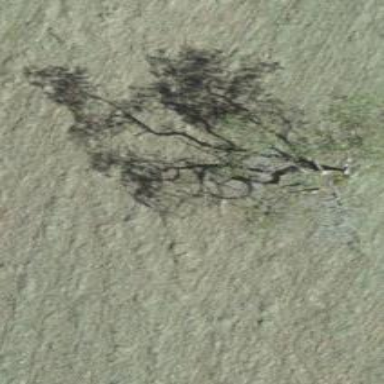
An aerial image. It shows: Deciduous tree with leafless leaves.